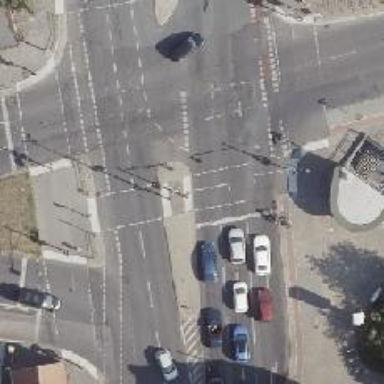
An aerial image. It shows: Footway that serves as traffic island.